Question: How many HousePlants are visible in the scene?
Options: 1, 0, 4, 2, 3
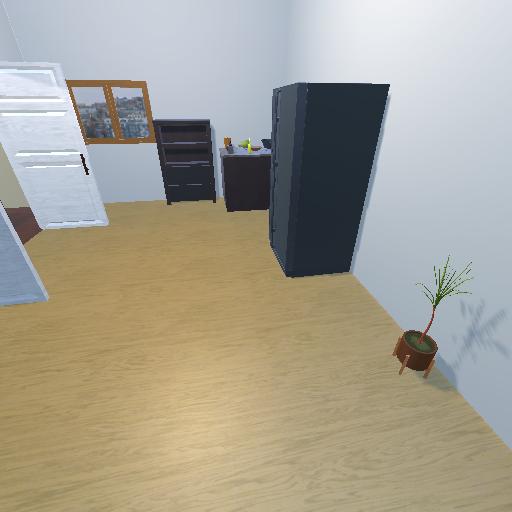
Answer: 1